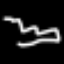
Label: squiggle